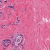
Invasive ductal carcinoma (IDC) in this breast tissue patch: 0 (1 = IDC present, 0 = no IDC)